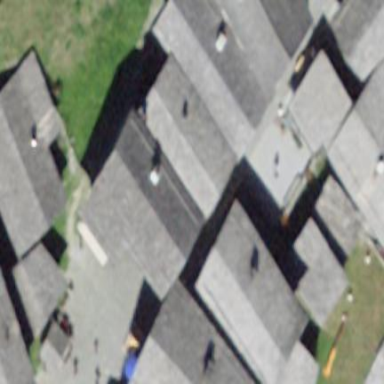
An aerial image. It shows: Building with tiled roof.